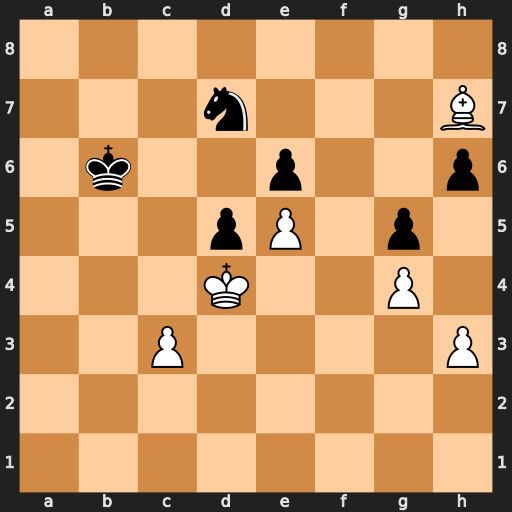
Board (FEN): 8/3n3B/1k2p2p/3pP1p1/3K2P1/2P4P/8/8
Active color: w
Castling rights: -
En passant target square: -
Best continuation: Bg8 Nc5 Bxe6 Nxe6+ Kxd5 Ng7 Kd6